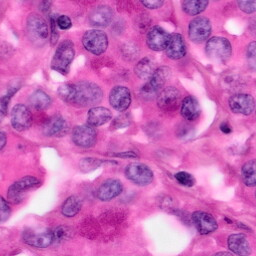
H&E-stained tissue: Pancreatic